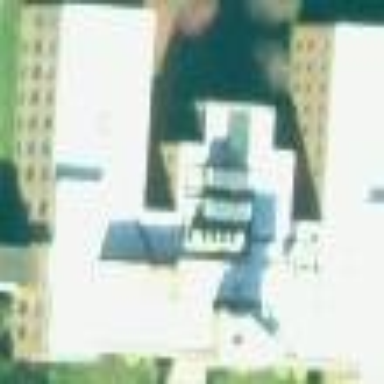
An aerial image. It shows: View of university building.